Interaction volume radius: 10 \u00c5
Interaction volume height: 20 \u00c5
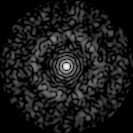
Disorder parameter: 0.8072